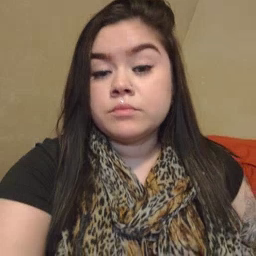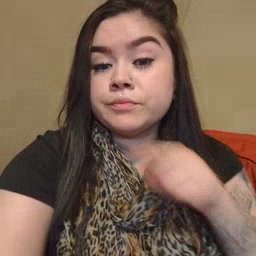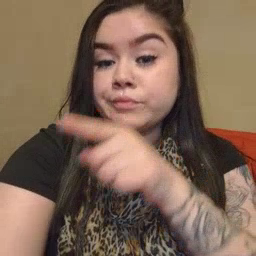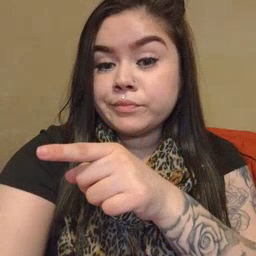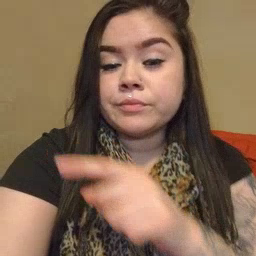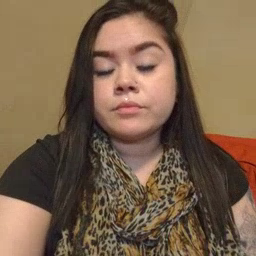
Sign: hesheit